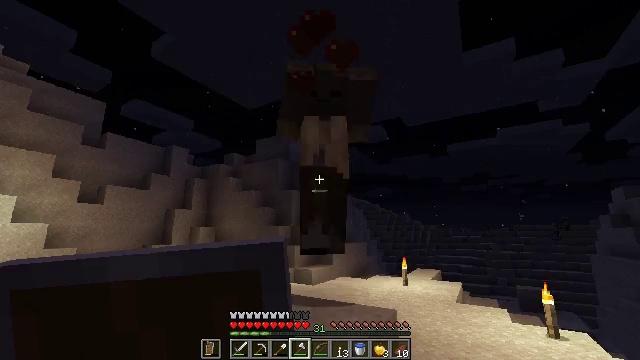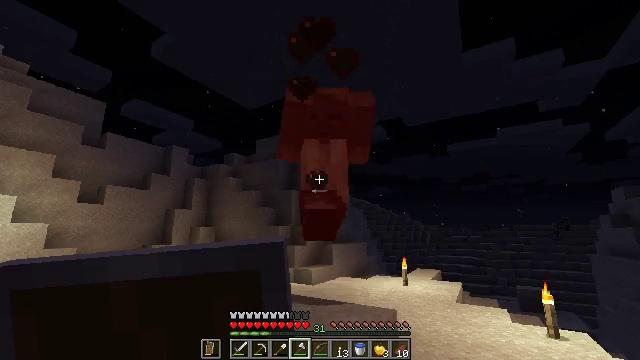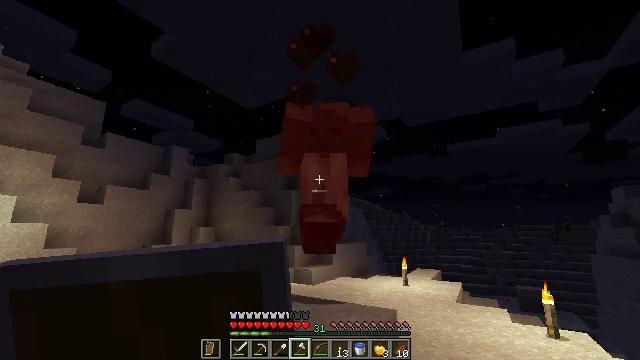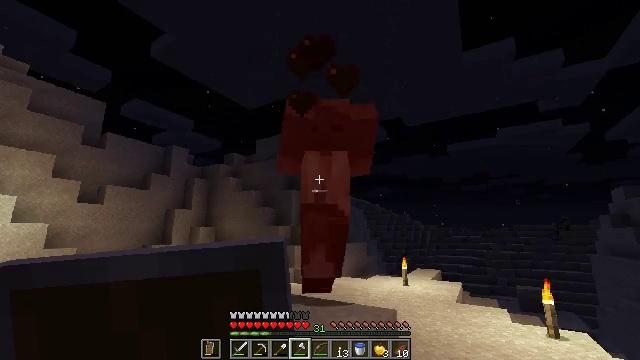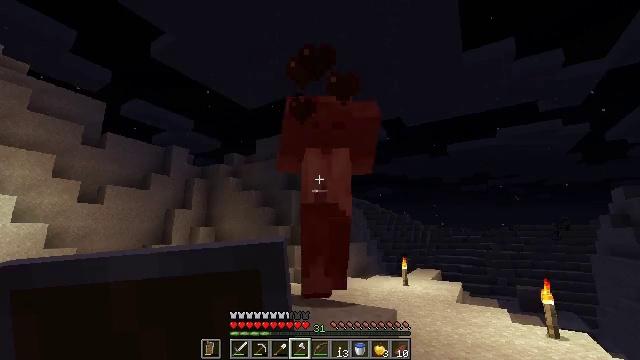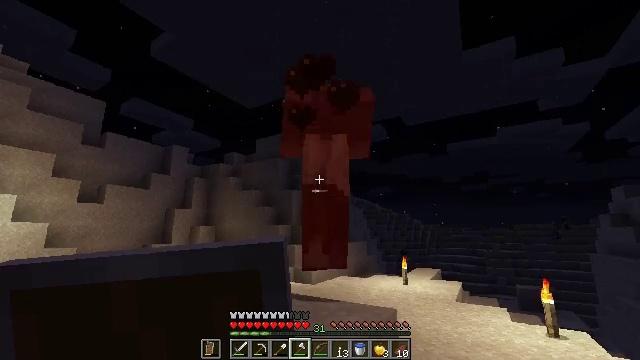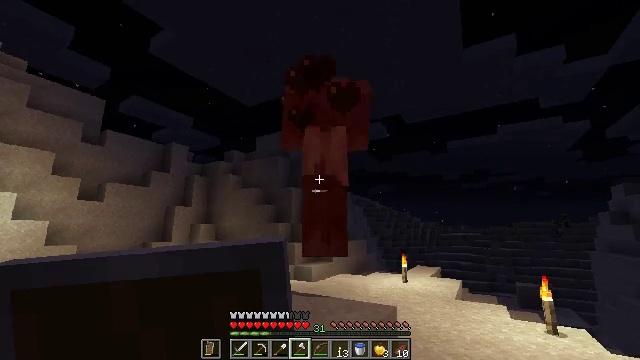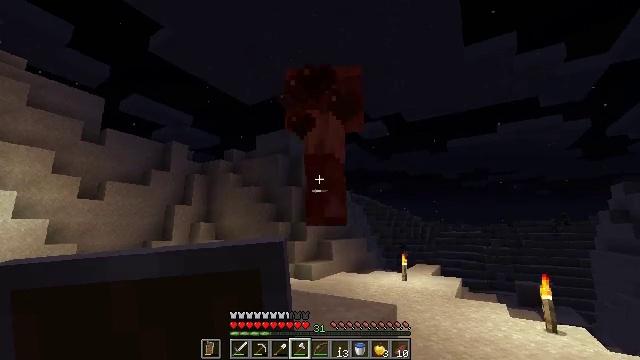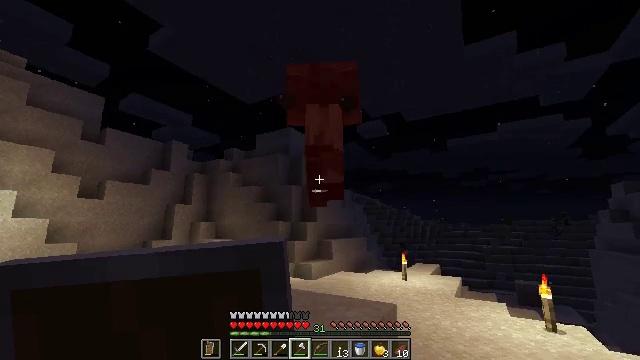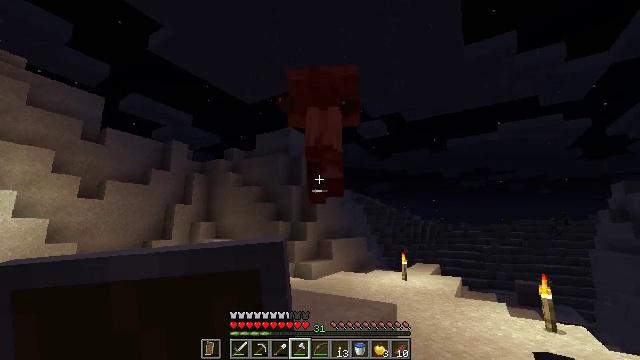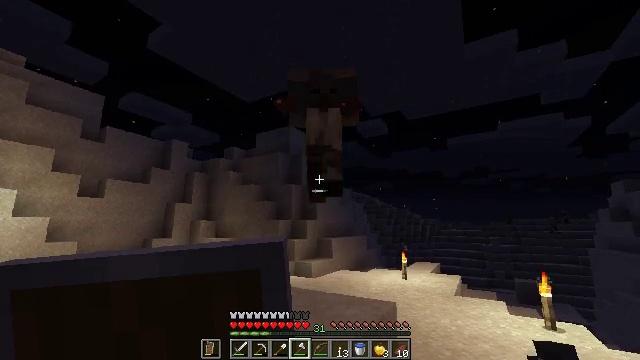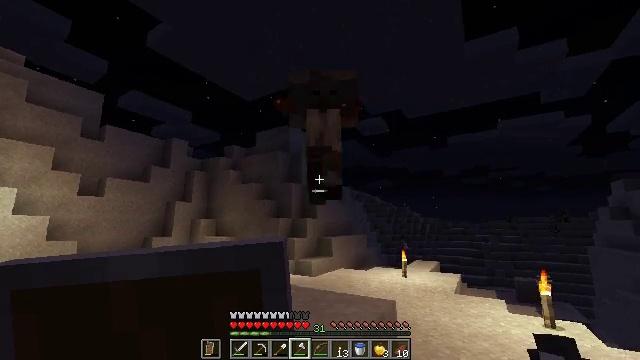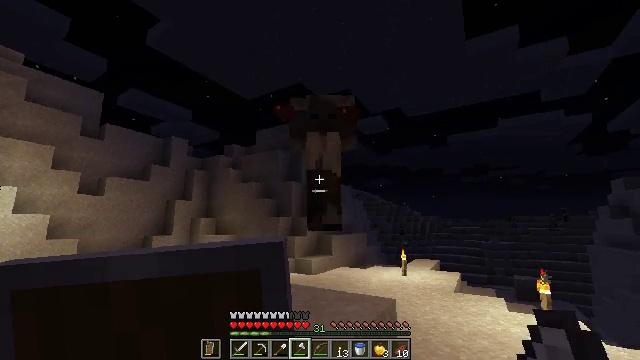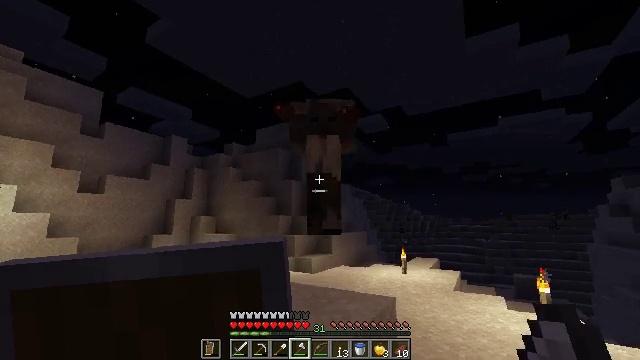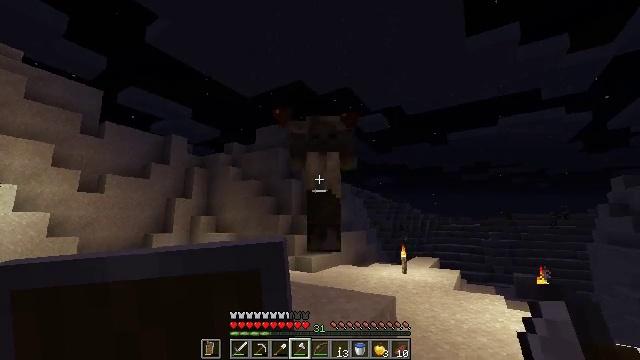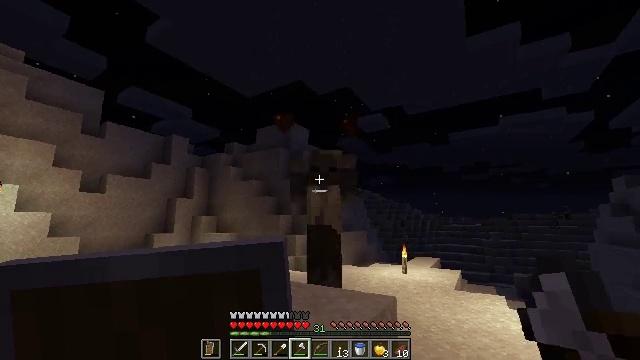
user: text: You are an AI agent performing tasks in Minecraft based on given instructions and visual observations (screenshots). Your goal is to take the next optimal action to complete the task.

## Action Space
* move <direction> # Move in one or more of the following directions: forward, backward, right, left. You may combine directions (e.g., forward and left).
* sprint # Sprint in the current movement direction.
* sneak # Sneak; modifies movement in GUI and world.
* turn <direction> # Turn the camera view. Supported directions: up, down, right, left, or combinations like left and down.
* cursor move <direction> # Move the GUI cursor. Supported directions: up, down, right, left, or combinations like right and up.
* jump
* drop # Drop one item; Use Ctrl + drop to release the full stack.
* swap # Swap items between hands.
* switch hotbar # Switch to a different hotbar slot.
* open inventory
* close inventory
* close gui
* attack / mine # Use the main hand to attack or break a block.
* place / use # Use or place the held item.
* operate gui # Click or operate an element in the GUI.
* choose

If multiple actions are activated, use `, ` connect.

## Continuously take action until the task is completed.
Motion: motion action
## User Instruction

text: Hunt the husk.
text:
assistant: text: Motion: no_op
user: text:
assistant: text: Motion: no_op
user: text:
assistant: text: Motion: no_op
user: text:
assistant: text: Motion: no_op
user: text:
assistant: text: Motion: no_op
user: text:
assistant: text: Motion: no_op
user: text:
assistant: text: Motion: no_op
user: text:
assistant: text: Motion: no_op
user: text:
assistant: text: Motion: no_op
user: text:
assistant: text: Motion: no_op
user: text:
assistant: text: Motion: no_op
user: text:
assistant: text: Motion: no_op
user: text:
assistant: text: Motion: no_op
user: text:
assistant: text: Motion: no_op
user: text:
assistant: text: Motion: no_op
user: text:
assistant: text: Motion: no_op
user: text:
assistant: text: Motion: no_op
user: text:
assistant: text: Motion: turn down
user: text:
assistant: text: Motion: turn down
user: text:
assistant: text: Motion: move forward, turn down
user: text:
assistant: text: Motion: move forward, turn down
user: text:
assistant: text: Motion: move forward, turn down
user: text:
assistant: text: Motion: move forward, turn down
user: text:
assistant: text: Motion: move forward, turn down
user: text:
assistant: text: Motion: move forward, turn down, jump
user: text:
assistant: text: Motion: move forward, turn down, jump
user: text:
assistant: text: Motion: move forward, turn down, jump
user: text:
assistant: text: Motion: move forward, turn right and down
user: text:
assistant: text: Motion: move forward, turn right and down
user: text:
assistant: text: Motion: turn right and down